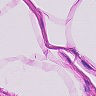
Metastatic tissue present: no